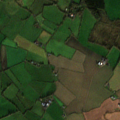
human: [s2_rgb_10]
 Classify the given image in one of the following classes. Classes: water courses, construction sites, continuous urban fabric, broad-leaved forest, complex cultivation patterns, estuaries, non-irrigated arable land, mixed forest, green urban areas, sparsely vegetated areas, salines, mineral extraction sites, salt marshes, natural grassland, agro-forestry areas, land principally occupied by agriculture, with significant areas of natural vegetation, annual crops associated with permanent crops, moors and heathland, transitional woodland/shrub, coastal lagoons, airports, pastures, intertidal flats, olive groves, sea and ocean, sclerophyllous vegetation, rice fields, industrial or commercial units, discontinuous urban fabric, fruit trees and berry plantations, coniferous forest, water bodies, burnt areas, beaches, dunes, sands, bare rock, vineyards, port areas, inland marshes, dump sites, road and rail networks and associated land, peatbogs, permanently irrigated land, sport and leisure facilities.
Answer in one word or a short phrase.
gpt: non-irrigated arable land, pastures, broad-leaved forest